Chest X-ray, AP view. Patient: 68 years old, sex M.
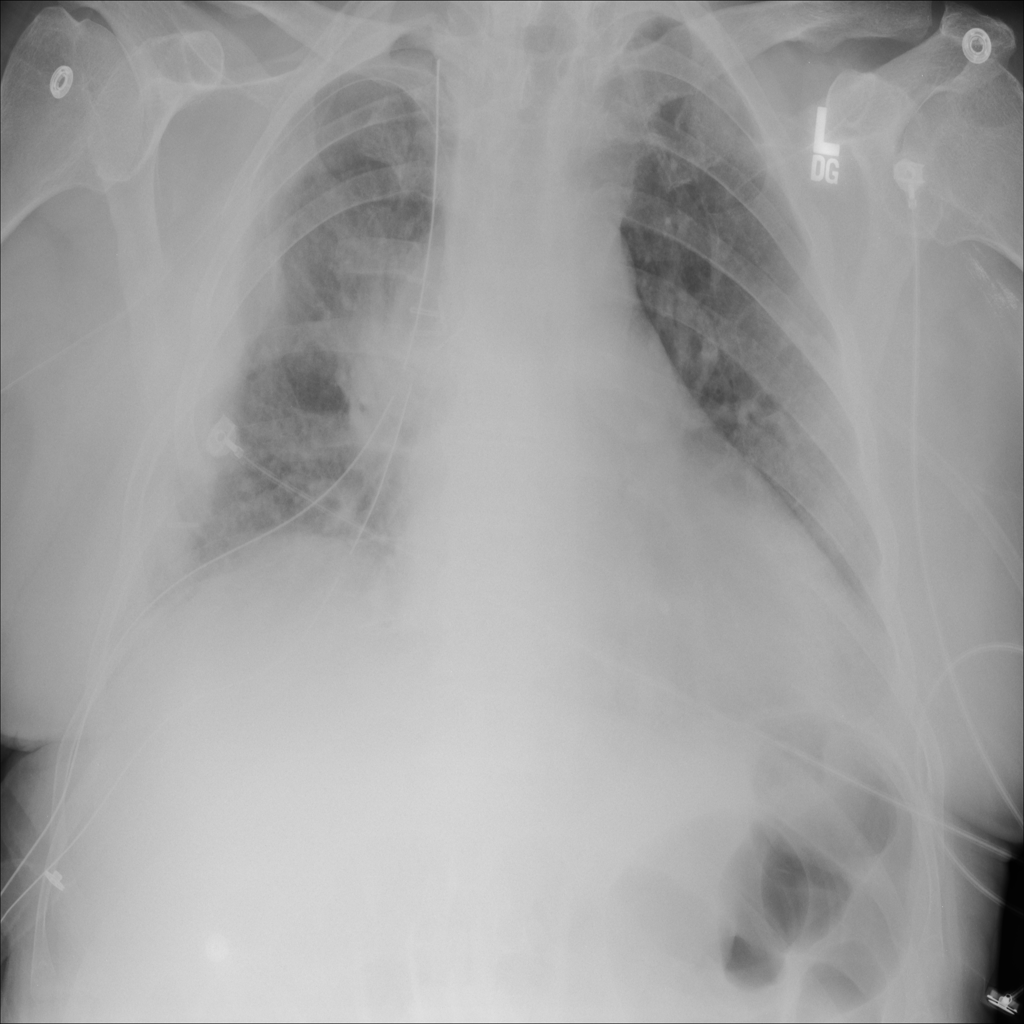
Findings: Infiltration, Pneumothorax